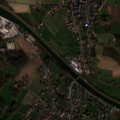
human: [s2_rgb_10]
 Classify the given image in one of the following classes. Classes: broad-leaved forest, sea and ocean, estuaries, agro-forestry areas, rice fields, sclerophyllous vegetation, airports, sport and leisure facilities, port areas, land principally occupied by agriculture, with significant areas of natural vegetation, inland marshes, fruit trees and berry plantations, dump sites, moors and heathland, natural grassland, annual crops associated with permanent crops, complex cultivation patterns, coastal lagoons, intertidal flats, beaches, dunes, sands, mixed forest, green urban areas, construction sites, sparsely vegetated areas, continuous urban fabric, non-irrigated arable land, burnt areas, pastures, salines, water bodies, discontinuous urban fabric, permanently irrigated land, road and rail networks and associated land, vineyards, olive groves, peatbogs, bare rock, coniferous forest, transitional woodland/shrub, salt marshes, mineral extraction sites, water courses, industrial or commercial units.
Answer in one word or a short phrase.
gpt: discontinuous urban fabric, non-irrigated arable land, pastures, complex cultivation patterns, land principally occupied by agriculture, with significant areas of natural vegetation, broad-leaved forest